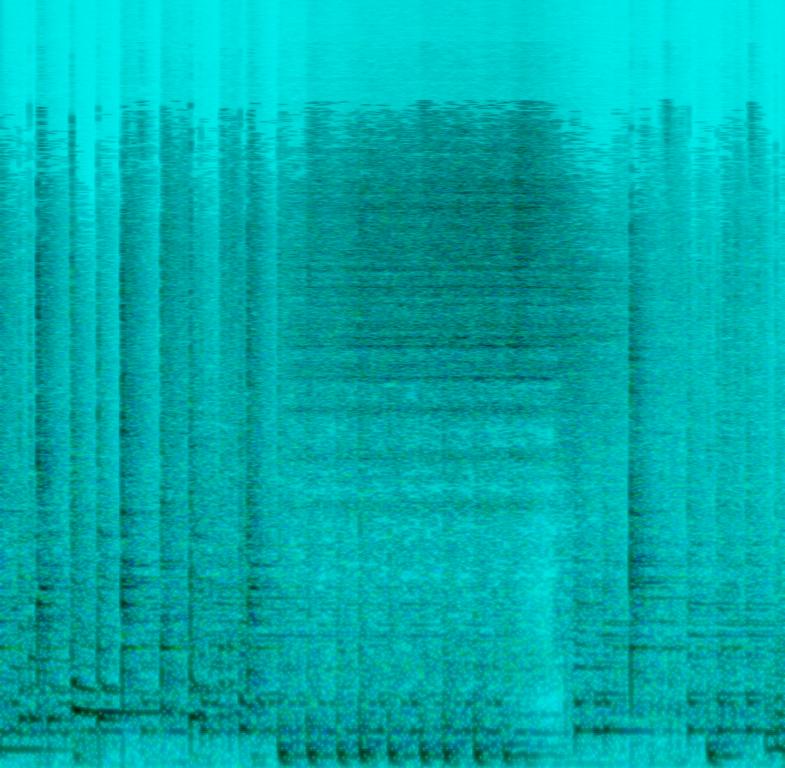
This music is a percussion solo. The tempo is fast with the drummer  playing an energetic solo. The beat is vigorous, enthusiastic, spirited, infectious and punchy with a flourish of cymbals.